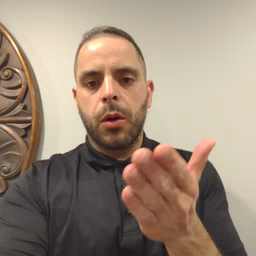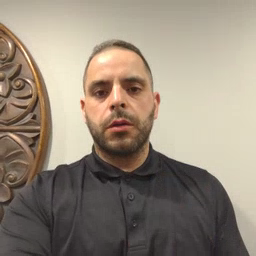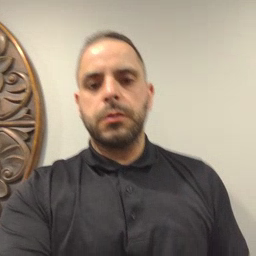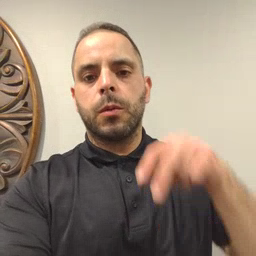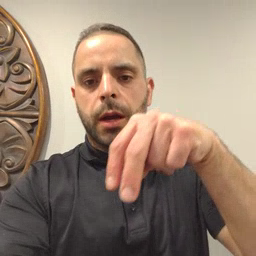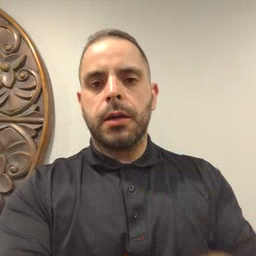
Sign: ride